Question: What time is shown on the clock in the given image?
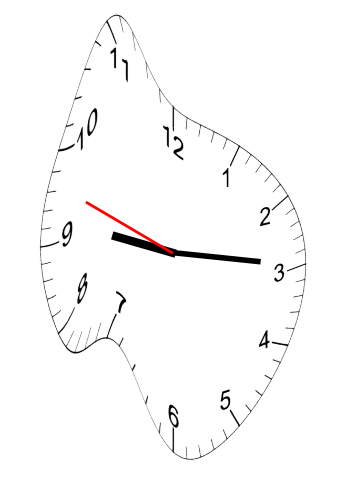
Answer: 09:14:48